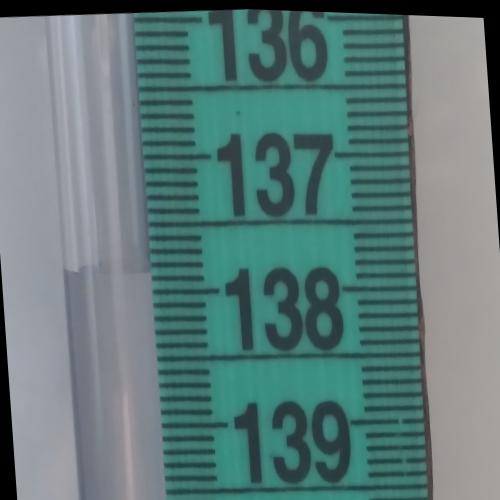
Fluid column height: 137.9 cm